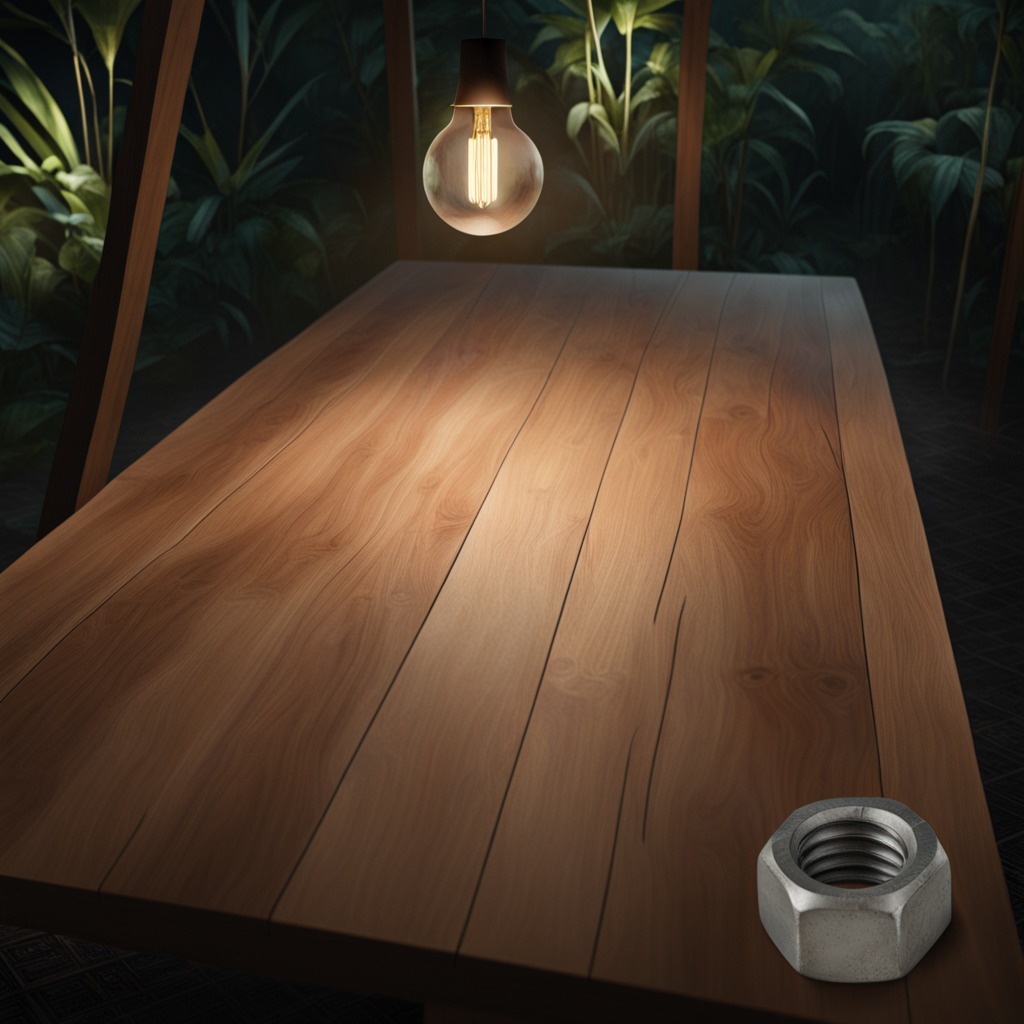
A metal nut is lying on a wooden table inside a jungle field workshop tent at night.